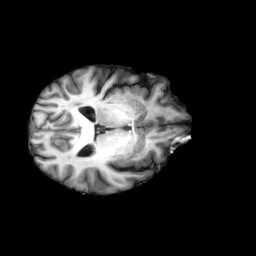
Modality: T1w
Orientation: axial
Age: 66
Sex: female
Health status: ill